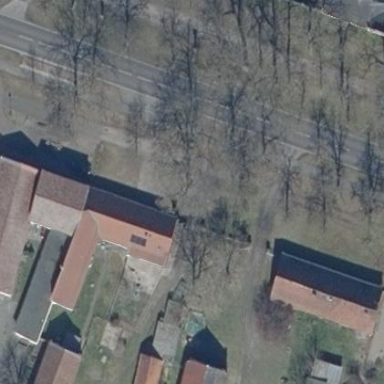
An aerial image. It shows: Public building.